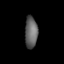
Tissue: prostate
Cell type: Fibroblasts
Senescence score: 0.7103
Nuclear area (px): 391
Mean DAPI intensity: 98.322